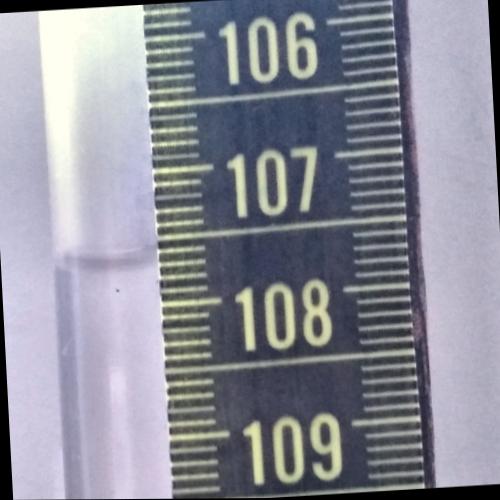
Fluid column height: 107.7 cm